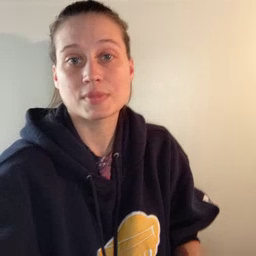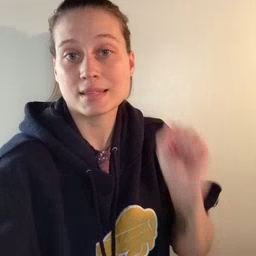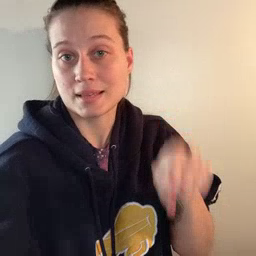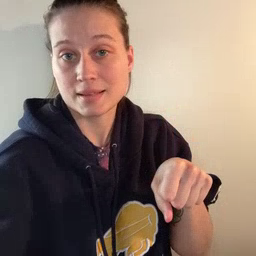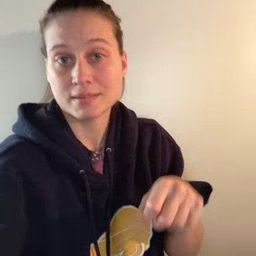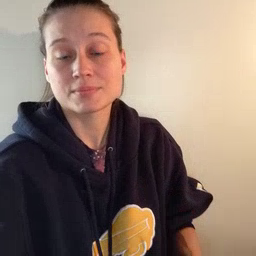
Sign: can